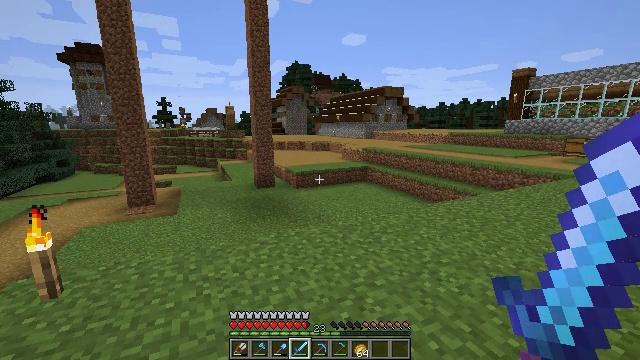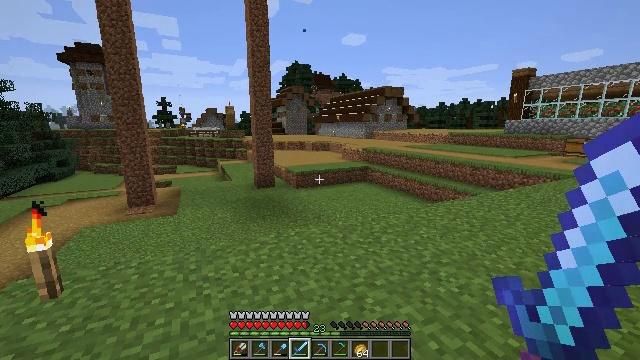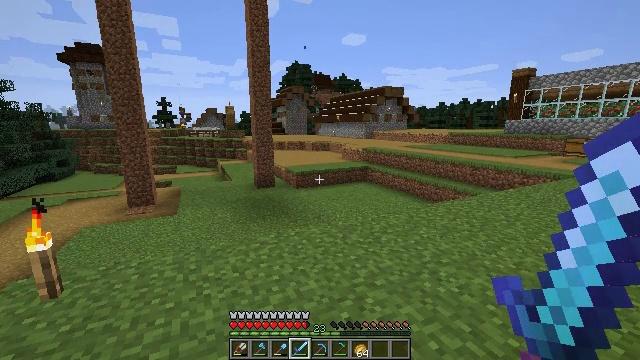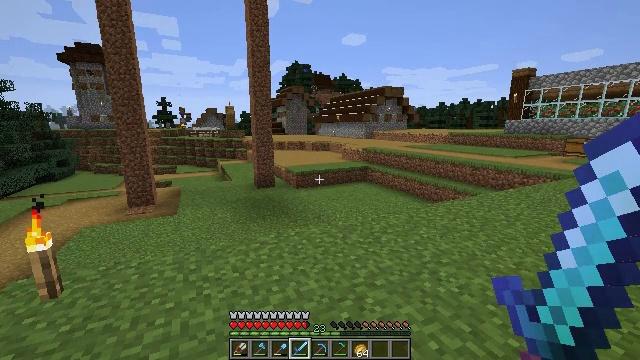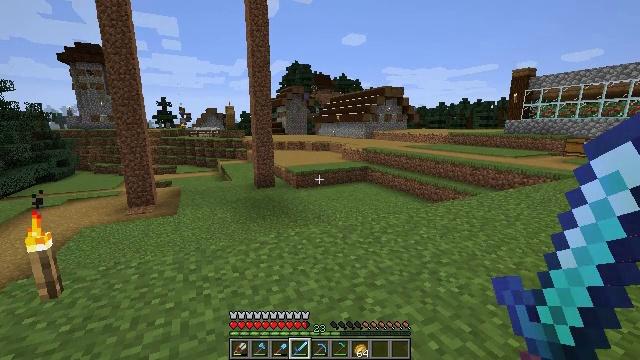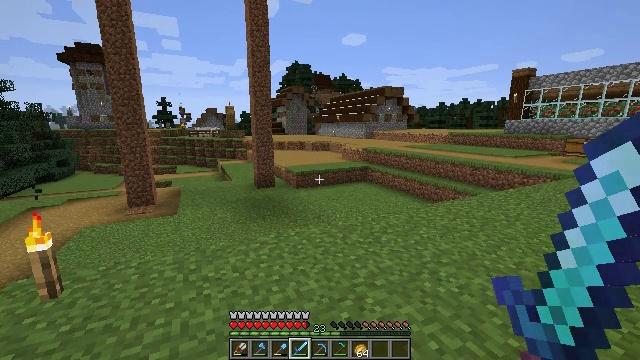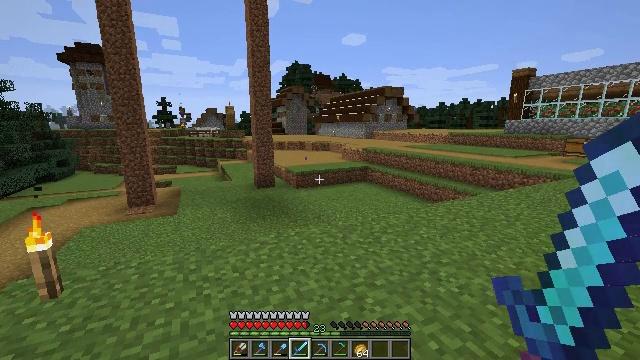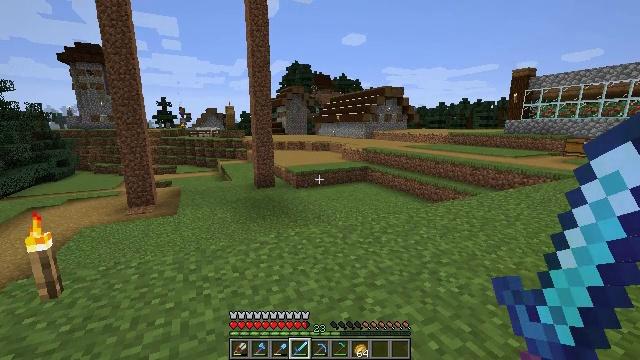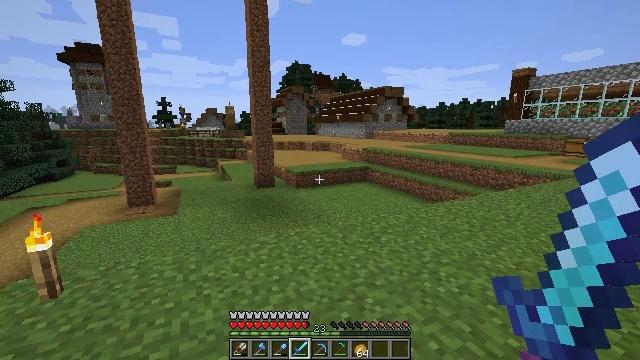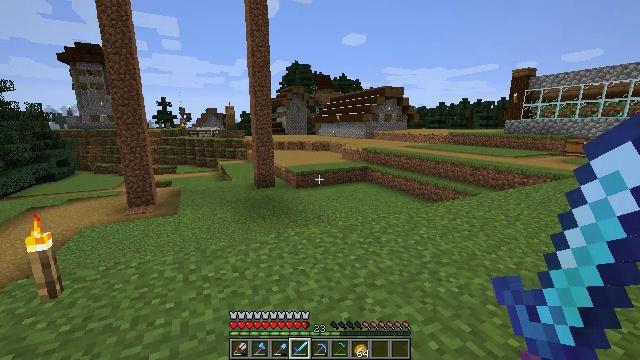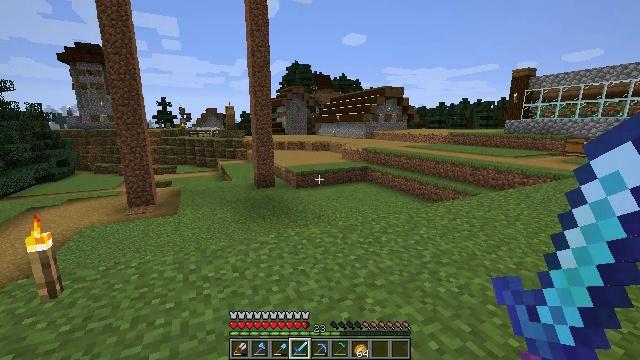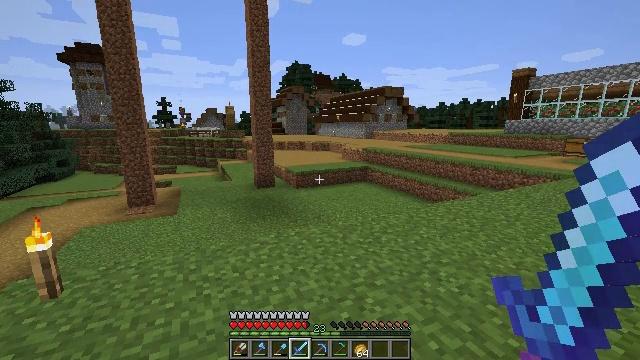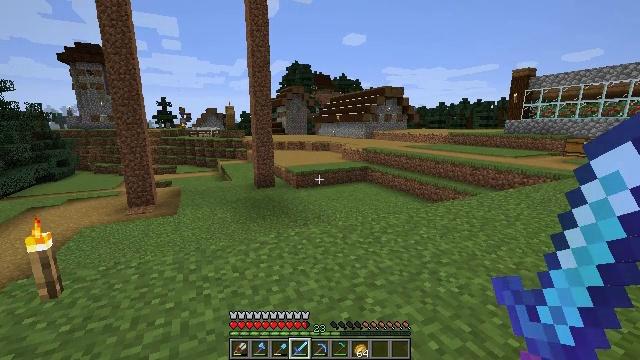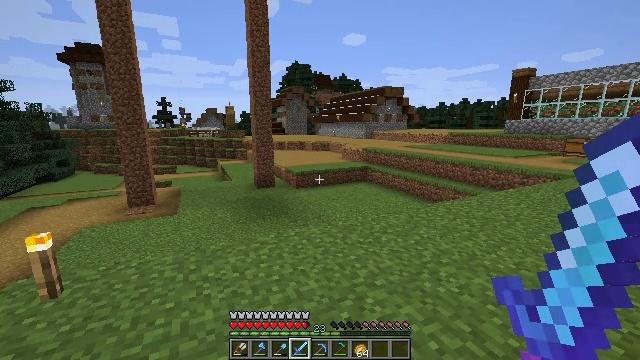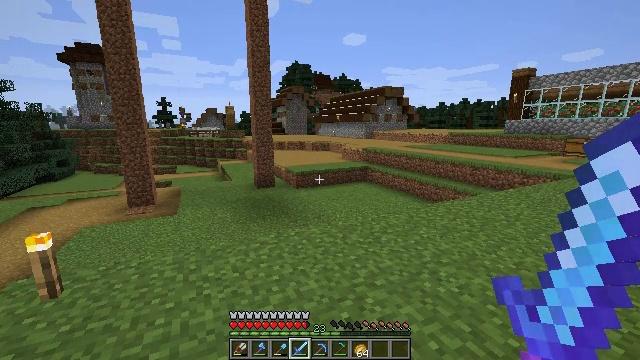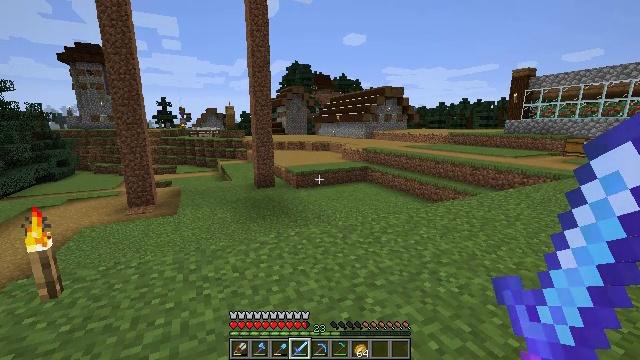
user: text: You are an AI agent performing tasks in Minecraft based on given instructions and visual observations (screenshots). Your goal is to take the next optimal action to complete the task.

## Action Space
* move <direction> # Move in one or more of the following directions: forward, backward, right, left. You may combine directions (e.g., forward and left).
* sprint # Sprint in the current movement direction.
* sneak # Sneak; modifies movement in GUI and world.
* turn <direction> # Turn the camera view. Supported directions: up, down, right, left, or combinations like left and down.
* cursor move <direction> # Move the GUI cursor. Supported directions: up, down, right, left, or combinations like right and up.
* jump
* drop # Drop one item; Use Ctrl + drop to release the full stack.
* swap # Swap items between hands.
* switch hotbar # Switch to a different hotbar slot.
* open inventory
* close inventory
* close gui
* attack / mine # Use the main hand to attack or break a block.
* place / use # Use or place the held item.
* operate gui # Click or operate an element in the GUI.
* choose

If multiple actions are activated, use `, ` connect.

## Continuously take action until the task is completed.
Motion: motion action
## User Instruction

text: Dig up potatoes from the soil.
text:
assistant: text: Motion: no_op
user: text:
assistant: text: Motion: no_op
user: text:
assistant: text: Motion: no_op
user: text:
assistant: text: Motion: no_op
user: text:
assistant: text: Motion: no_op
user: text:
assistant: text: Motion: no_op
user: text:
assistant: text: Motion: no_op
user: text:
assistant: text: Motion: no_op
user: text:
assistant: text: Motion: no_op
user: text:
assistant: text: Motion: no_op
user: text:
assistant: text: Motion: no_op
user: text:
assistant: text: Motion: no_op
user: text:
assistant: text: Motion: no_op
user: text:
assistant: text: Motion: no_op
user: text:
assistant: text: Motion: no_op
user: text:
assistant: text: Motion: no_op
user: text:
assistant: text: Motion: no_op
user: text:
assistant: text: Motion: no_op
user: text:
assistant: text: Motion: no_op
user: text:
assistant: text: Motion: no_op
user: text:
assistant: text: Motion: no_op
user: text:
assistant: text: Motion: no_op
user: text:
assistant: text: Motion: no_op
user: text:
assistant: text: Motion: no_op
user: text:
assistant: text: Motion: no_op
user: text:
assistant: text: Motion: no_op
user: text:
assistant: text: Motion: no_op
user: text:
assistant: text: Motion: no_op
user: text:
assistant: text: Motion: no_op
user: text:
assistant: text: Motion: no_op